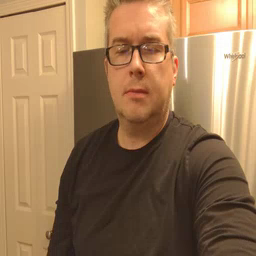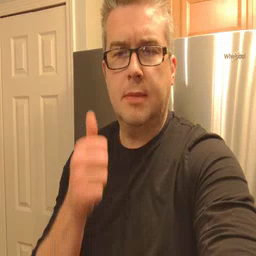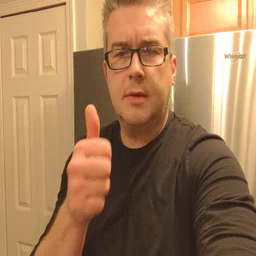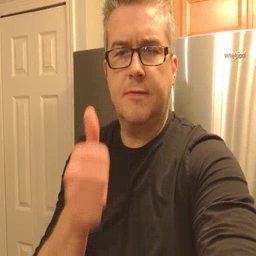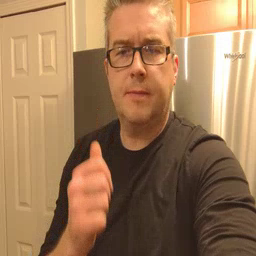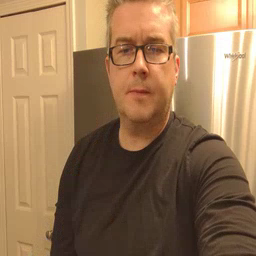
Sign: yourself